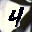
Label: 4